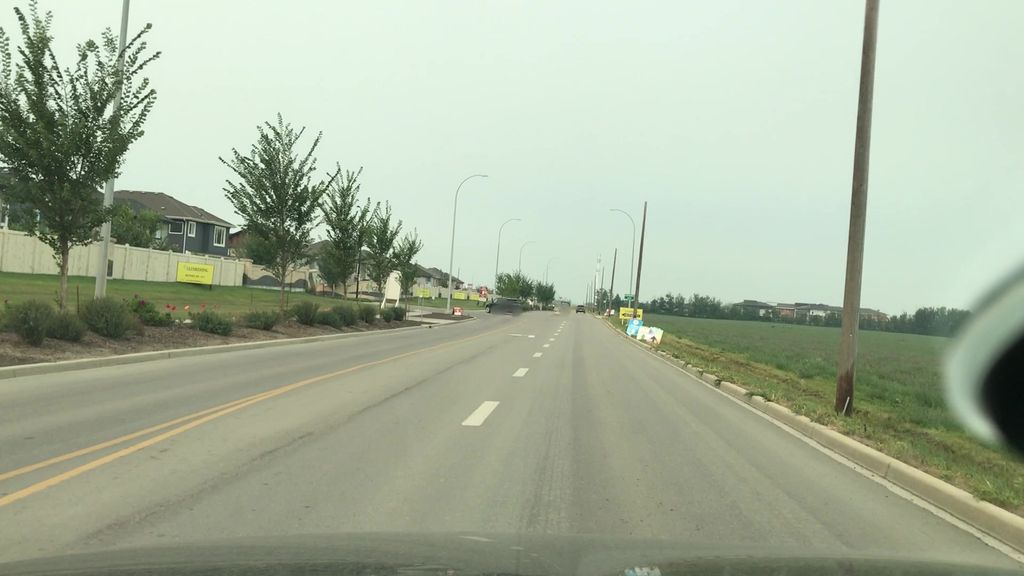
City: edmonton